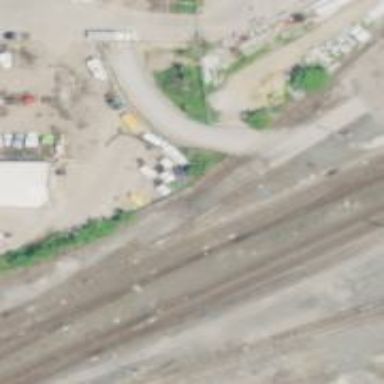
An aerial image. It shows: Railway yard in service.